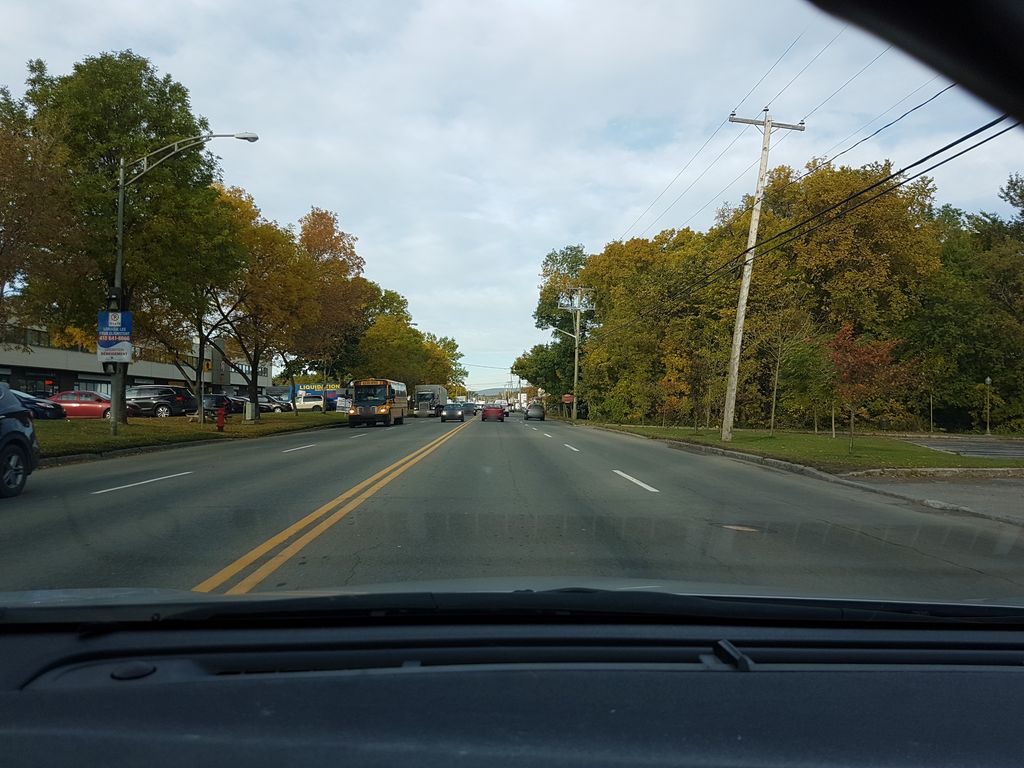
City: quebec_city